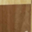
Piece: xx